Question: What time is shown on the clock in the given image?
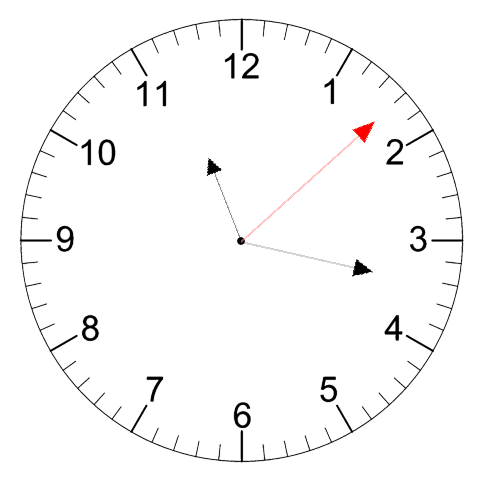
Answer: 11:17:08